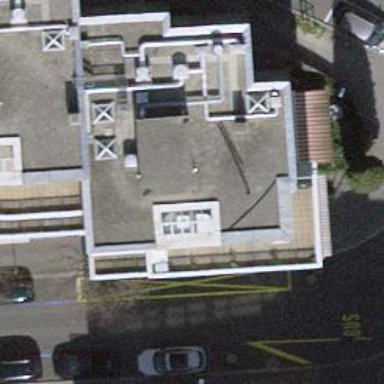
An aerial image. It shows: Restaurant.